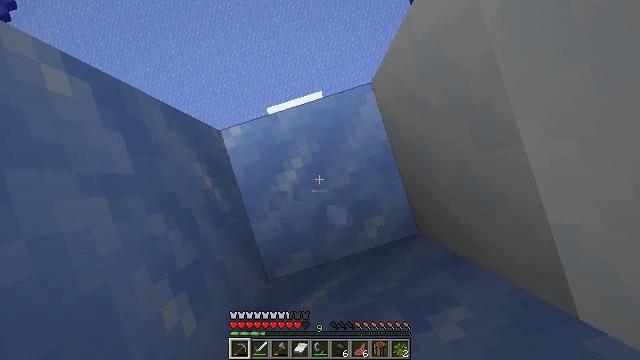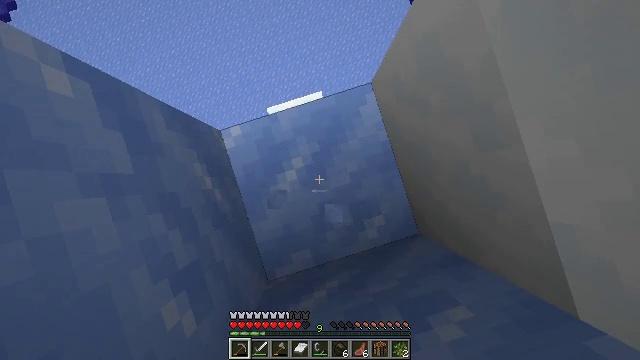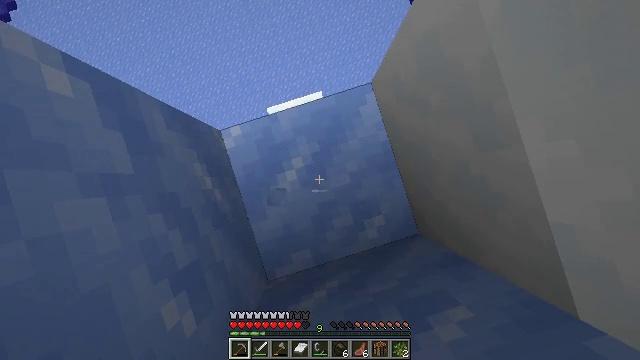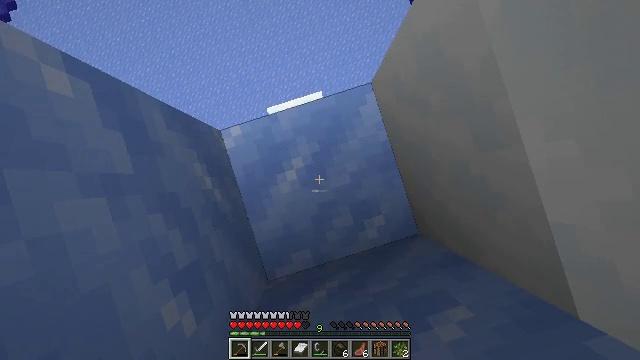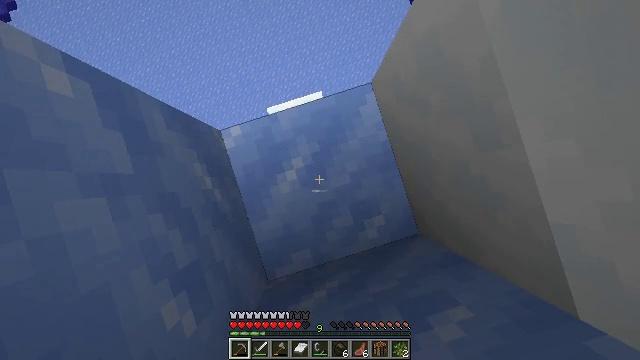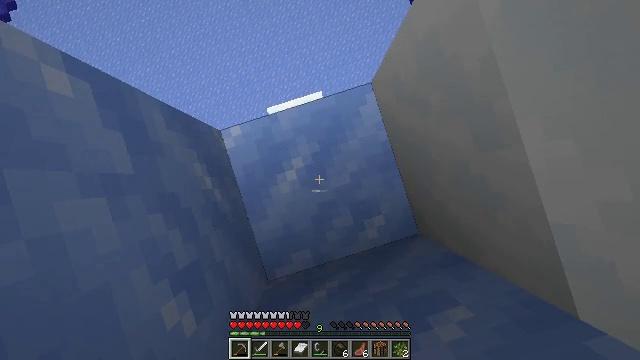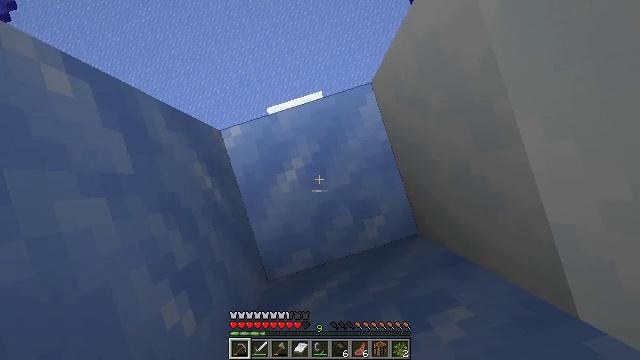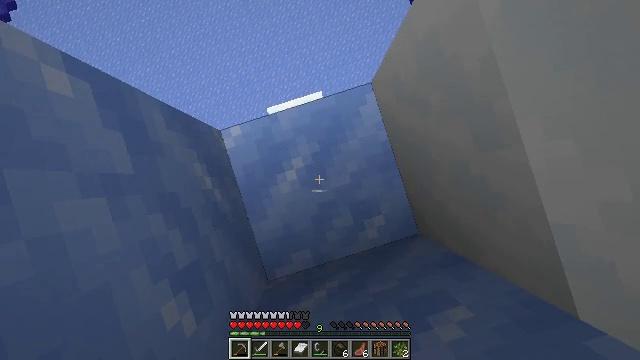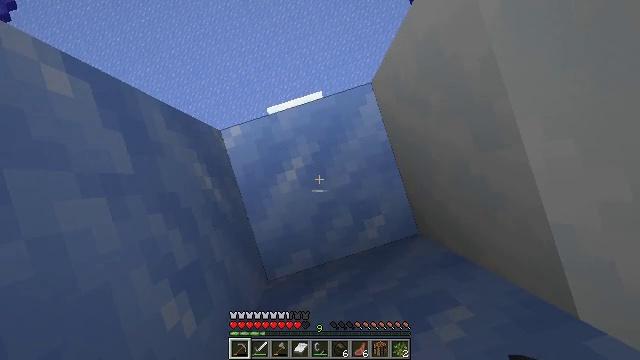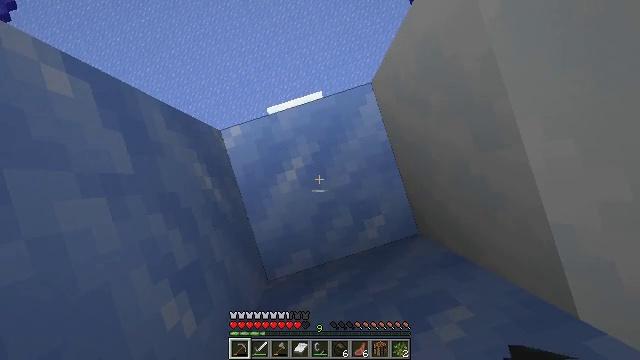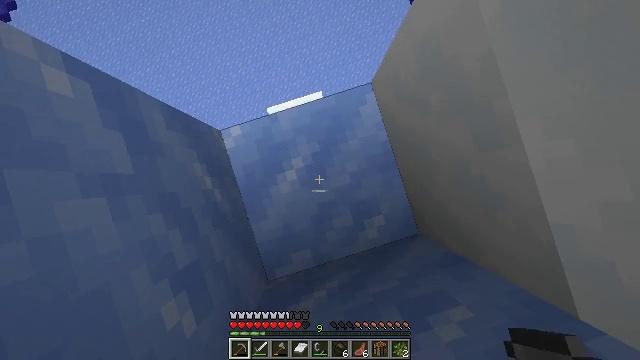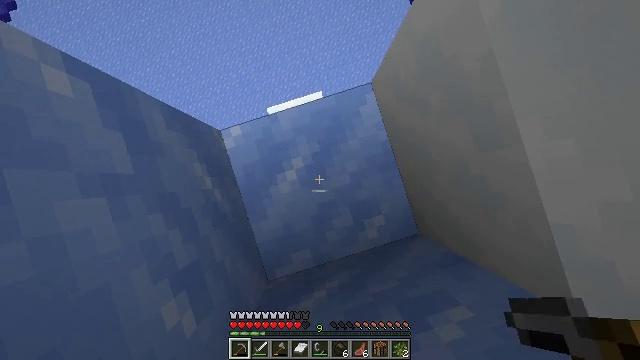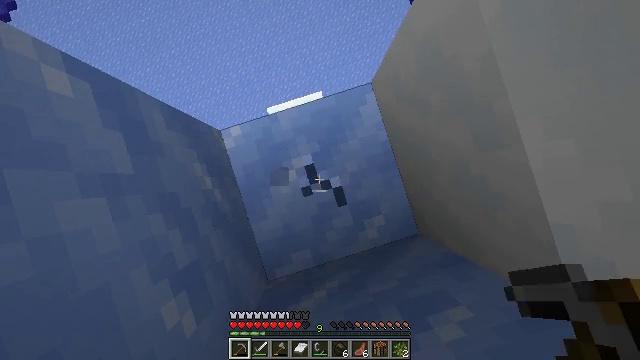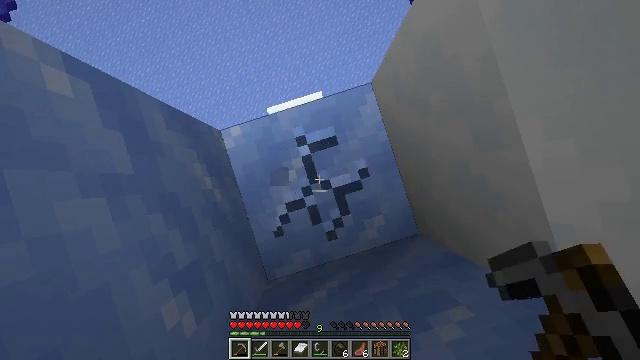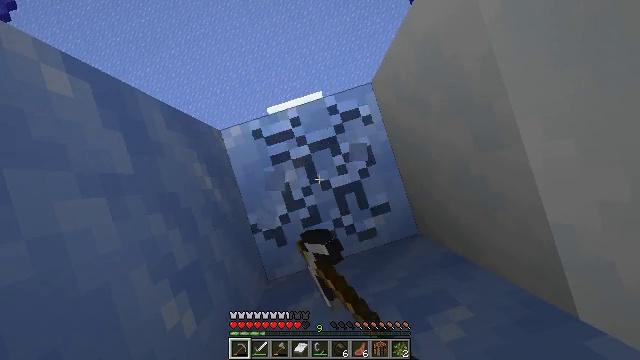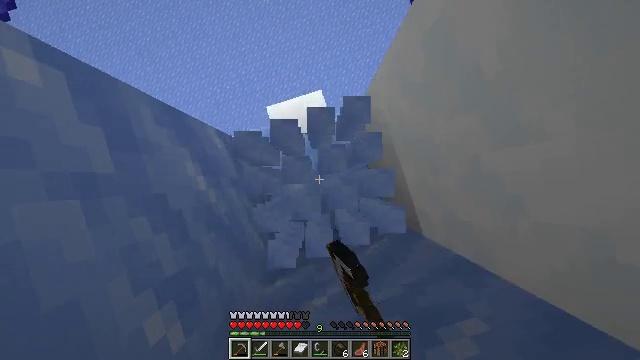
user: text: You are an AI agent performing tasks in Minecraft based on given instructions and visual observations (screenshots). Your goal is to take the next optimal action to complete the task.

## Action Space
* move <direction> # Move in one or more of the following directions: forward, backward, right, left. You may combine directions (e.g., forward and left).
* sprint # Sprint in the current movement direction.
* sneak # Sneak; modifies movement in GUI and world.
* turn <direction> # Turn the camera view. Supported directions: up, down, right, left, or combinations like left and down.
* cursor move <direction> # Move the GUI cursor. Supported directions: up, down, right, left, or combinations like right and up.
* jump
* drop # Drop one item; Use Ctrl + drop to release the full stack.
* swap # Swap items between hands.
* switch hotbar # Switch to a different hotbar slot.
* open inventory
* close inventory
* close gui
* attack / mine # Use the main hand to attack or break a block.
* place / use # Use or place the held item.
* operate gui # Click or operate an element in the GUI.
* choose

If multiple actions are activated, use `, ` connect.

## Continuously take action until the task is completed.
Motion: motion action
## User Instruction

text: Mine packed ice from icy biomes.
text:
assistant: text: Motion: no_op
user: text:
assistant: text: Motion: no_op
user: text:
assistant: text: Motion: no_op
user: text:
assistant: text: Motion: no_op
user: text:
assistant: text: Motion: no_op
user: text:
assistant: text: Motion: no_op
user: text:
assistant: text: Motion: no_op
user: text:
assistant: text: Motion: no_op
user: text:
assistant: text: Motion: no_op
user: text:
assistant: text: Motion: no_op
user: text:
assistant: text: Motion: no_op
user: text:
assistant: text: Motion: attack / mine
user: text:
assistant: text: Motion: attack / mine
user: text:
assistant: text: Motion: attack / mine
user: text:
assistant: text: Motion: attack / mine
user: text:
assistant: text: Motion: attack / mine
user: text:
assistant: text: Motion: attack / mine
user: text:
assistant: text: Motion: attack / mine
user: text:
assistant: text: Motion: attack / mine
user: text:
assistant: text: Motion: attack / mine
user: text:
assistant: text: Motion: attack / mine
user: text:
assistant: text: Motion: attack / mine
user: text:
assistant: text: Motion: no_op
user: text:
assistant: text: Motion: no_op
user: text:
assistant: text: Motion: no_op
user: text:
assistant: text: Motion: no_op
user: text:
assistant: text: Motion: attack / mine
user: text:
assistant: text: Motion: attack / mine
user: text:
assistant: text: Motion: attack / mine
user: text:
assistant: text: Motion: attack / mine